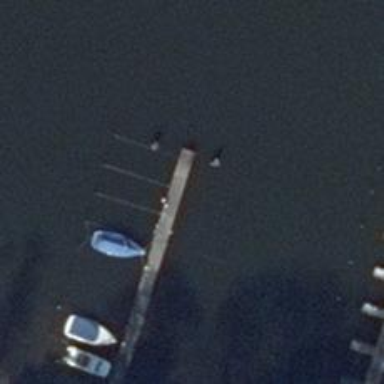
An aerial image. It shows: Man-made pier.